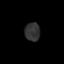
Tissue: prostate
Cell type: Myeloid cells
Senescence score: 0.7213
Nuclear area (px): 276
Mean DAPI intensity: 49.844